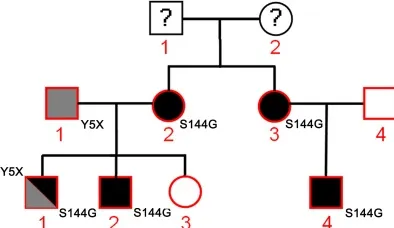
Pedigree of the family studied and segregation of the BEST1 mutant alleles. This figure shows the pedigree of a french family displaying an unusual phenotype reminiscent of very atypic bestrophinopathy. The clinical status of I-1 and I-2 are unknown. The red shapes denote genotyped individuals. White circles represent unaffected females, filled circles affected females, white squares represent unaffected males and filled squares affected males. The p. Y5X mutation is shown in gray and the p. S144G mutation is shown in black. Individual III-1 (the proband) harbors both mutations.
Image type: pathology (masson_trichrome)